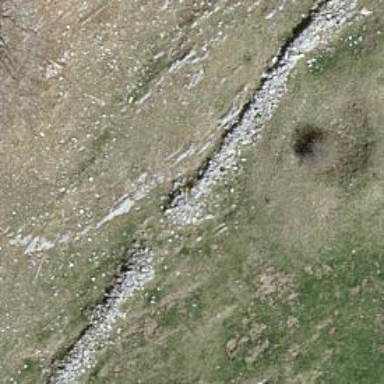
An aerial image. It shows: Dry stone wall barrier.